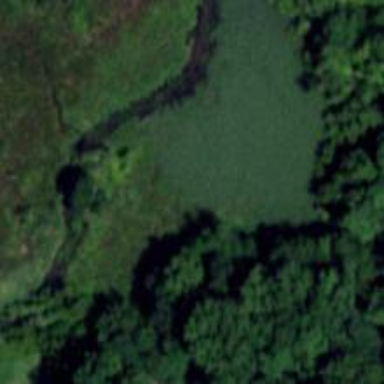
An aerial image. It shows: Marsh wetland.